Field crop: tomato
Growth stage: 1
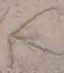
Species: cyperus